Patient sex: M
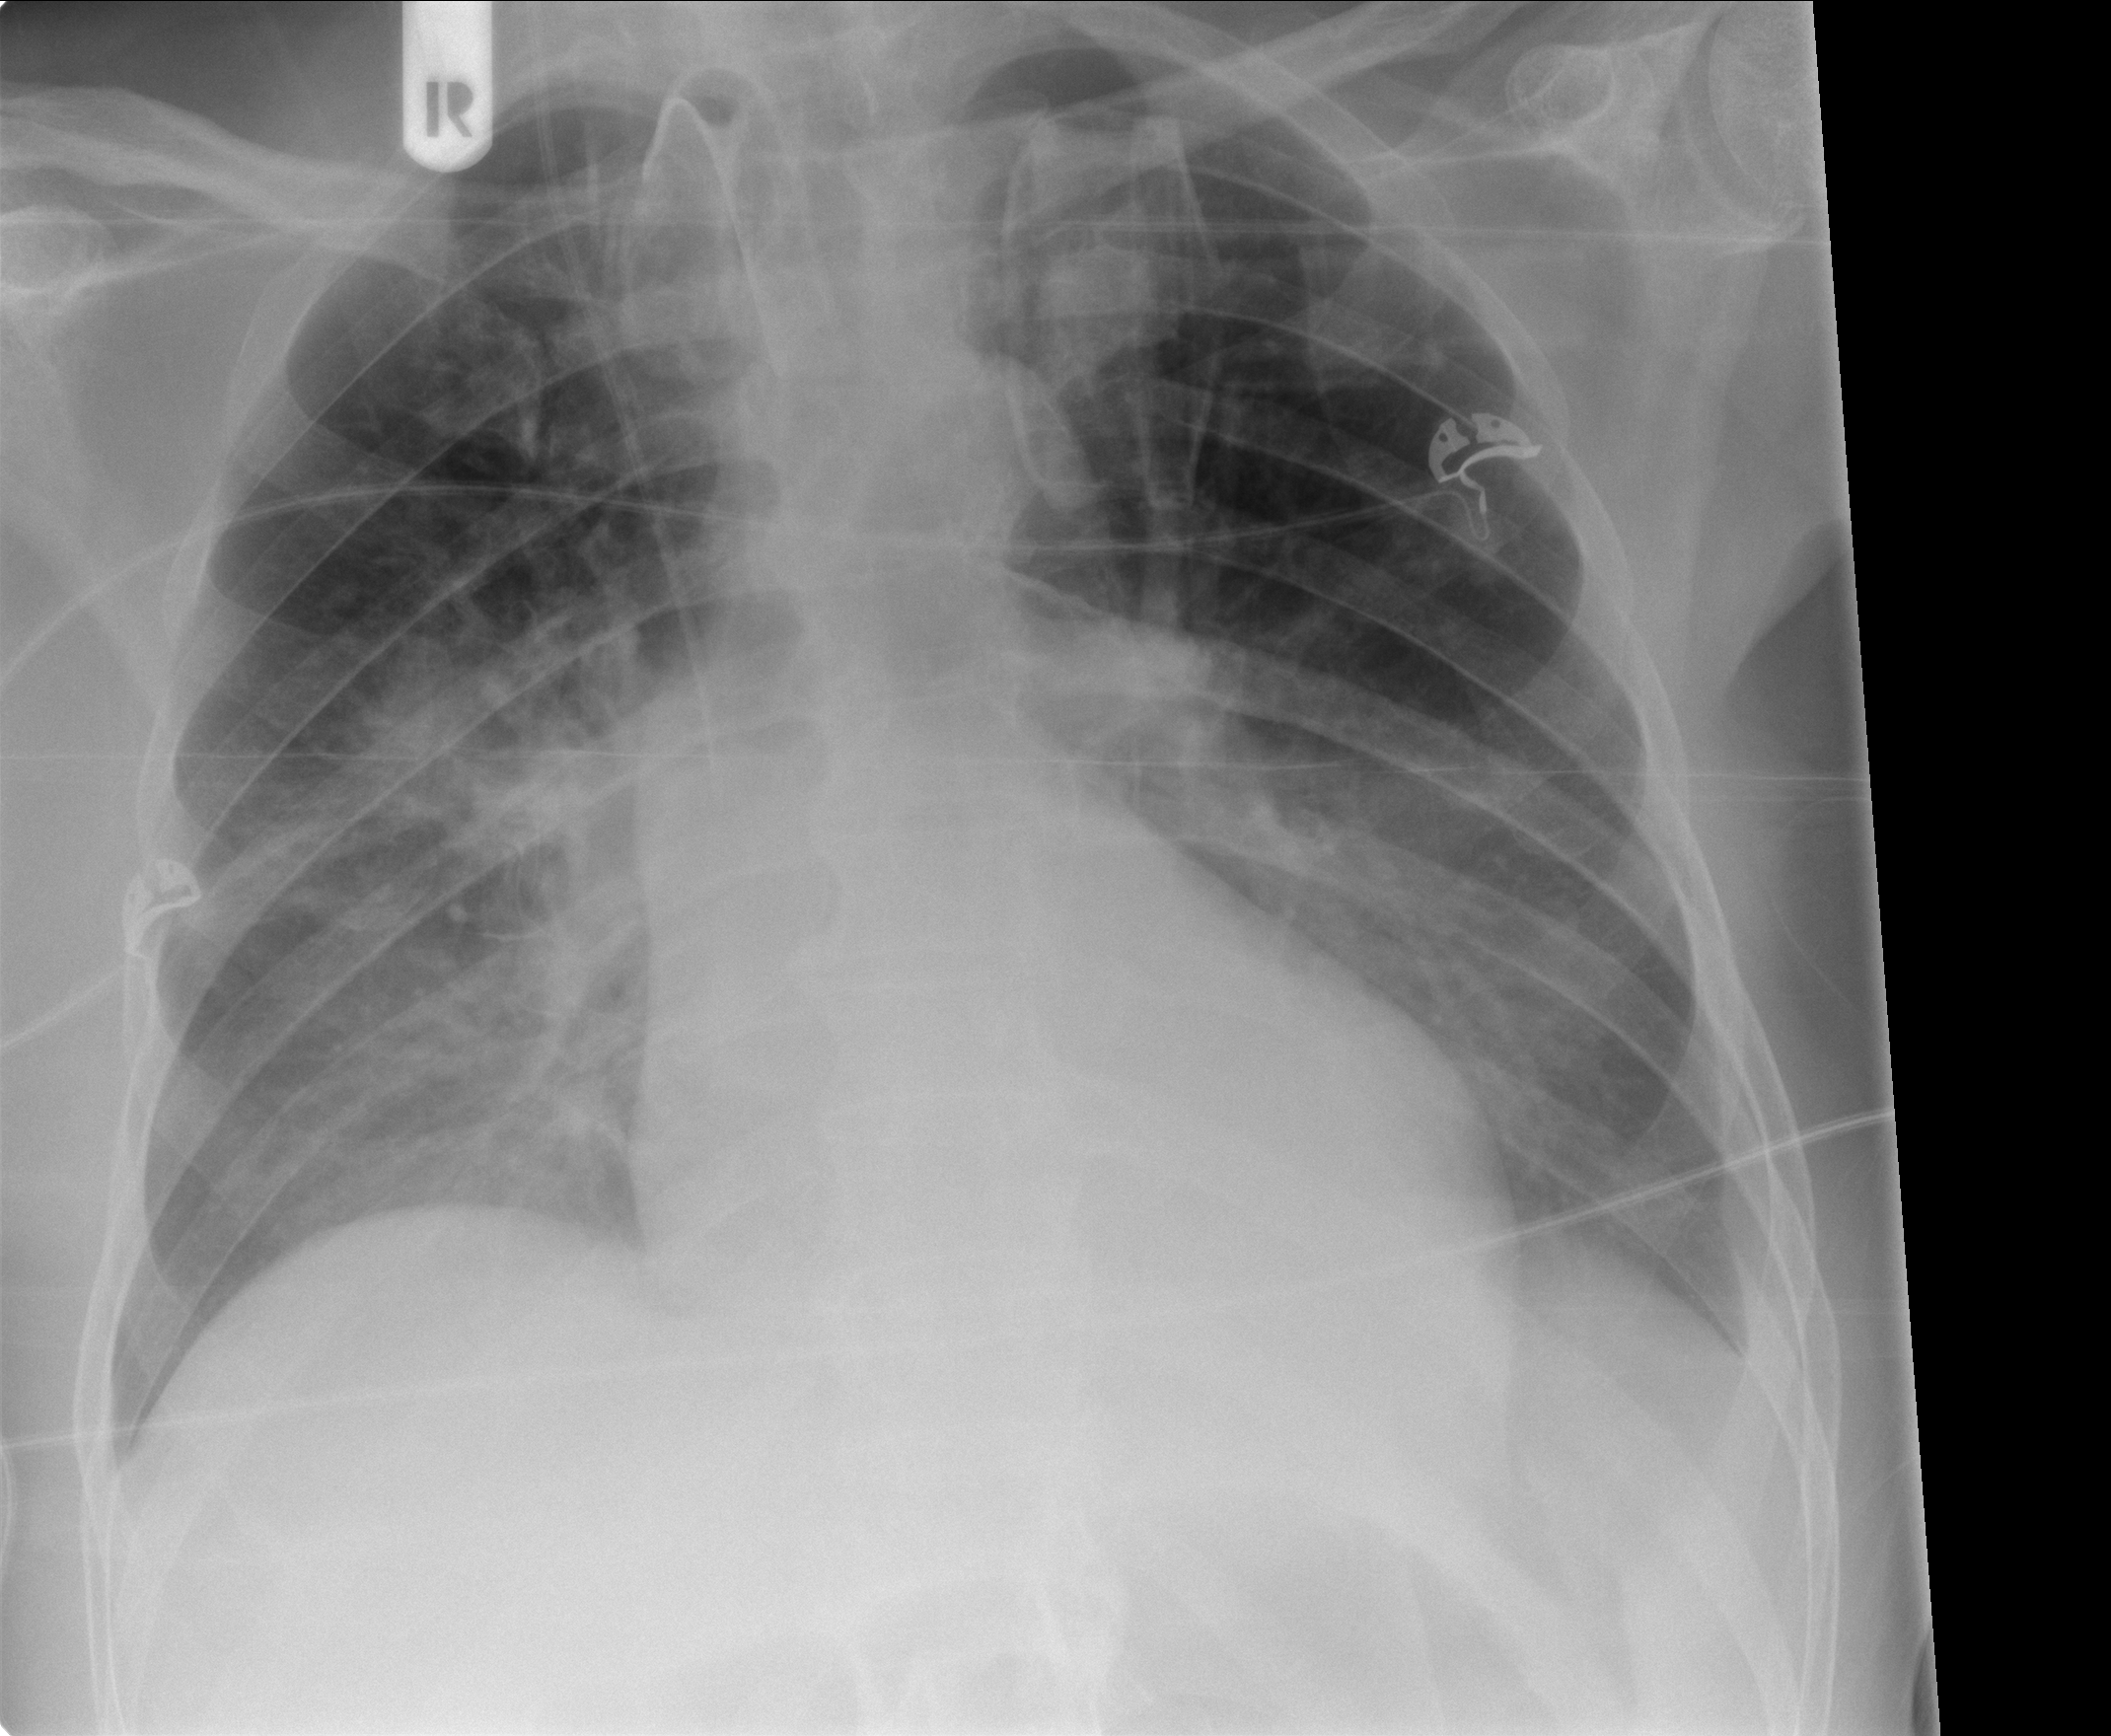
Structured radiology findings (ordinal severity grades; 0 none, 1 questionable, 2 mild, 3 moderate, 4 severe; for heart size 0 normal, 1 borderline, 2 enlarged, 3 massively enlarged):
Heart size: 0
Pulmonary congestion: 0
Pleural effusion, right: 0
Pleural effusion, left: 1
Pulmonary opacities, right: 3
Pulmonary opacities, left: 0
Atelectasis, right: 2
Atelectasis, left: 0